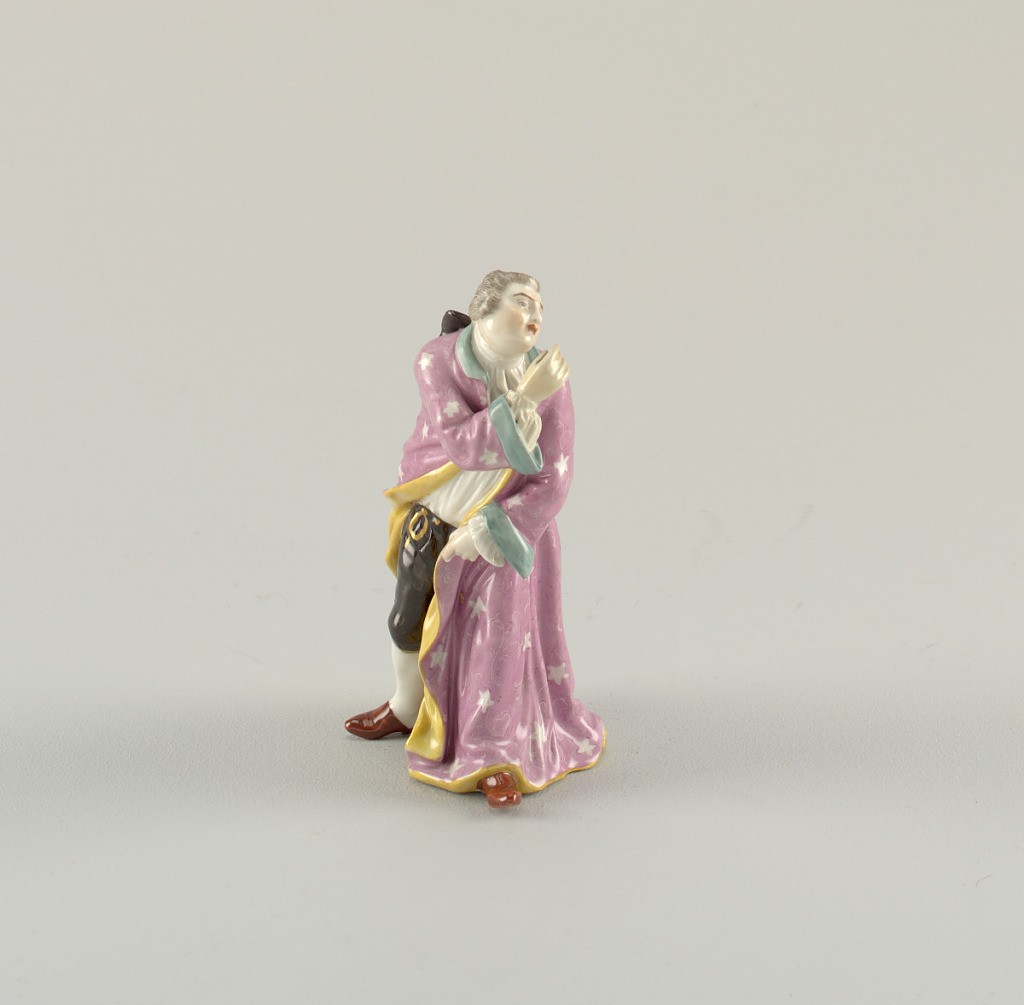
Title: Figure of a Male Performer
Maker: Spode Ceramic Works, English, established 1776
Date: late 18th–early 19th century
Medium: porcelain, vitreous enamel, gold
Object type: figure
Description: Leaning forward with right hand upraised and left foot advanced, the figure of a gesturing man dressed in a violet-flowered cloak lined with yellow and with turquoise collar and cuffs, white shirt, black knee-breeches, white hose and red-brown shoes. Black ribbon secures grey hair.